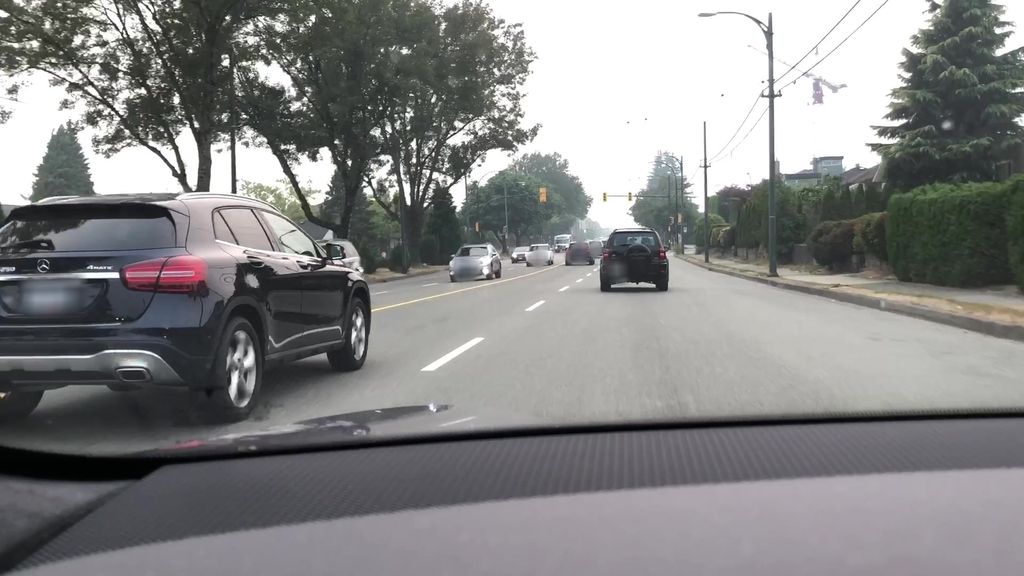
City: vancouver